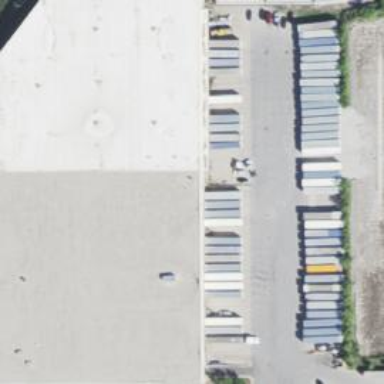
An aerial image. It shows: Warehouse building.